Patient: sex M, age 61
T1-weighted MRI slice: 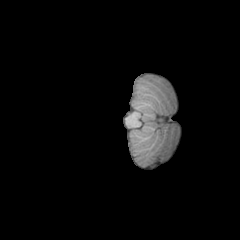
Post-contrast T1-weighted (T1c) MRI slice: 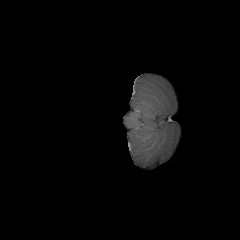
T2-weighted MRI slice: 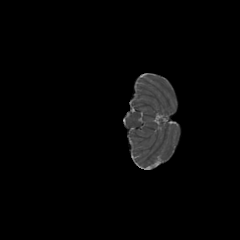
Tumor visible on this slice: no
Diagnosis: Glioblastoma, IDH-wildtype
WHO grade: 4